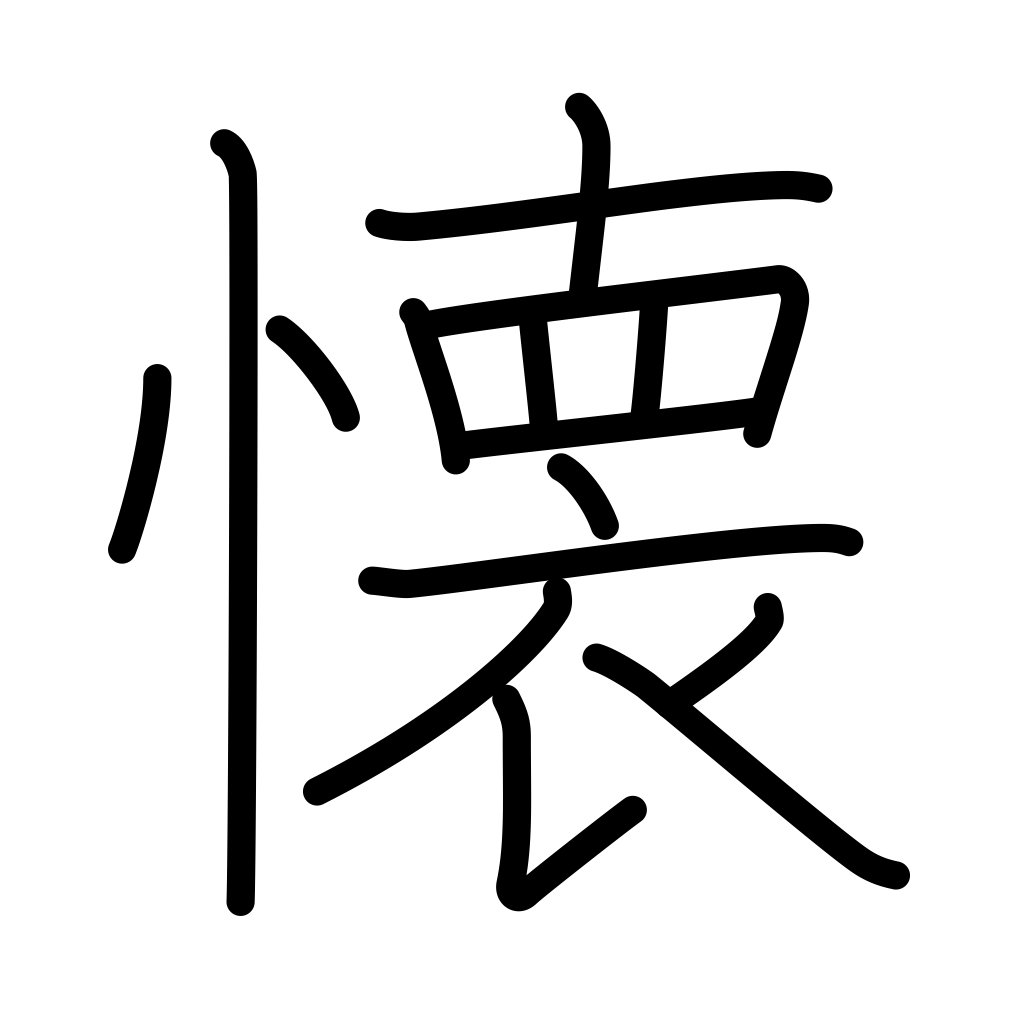
Meaning: feelings, heart, yearn, miss someone, become attached to, bosom, breast, pocket